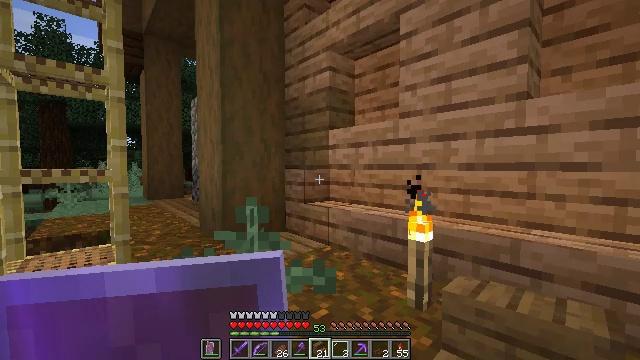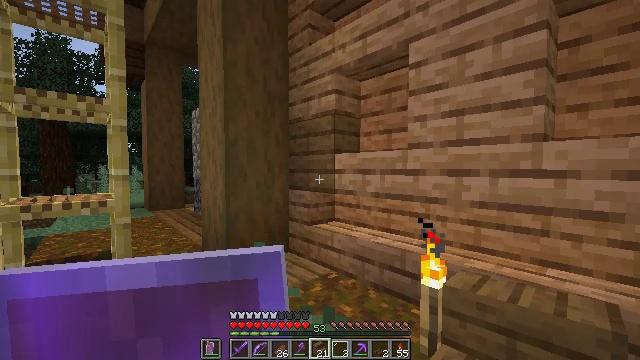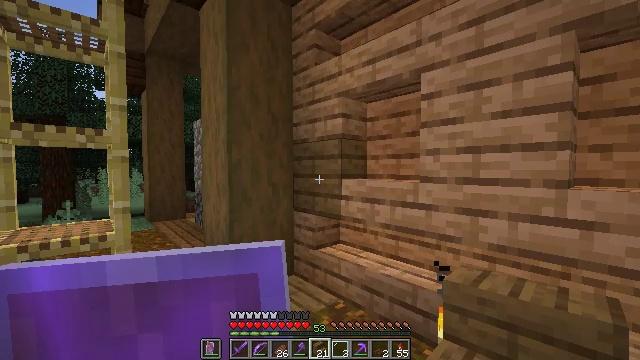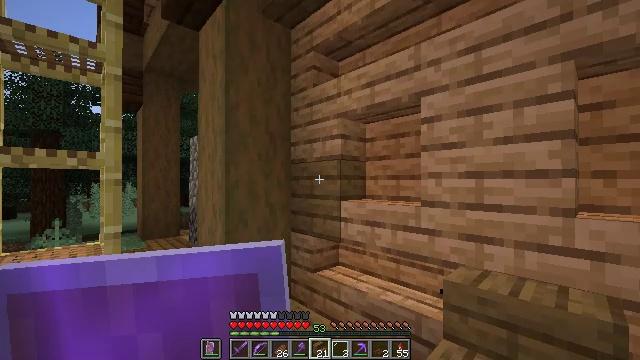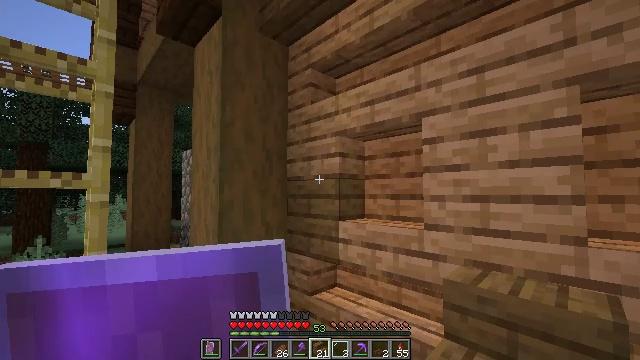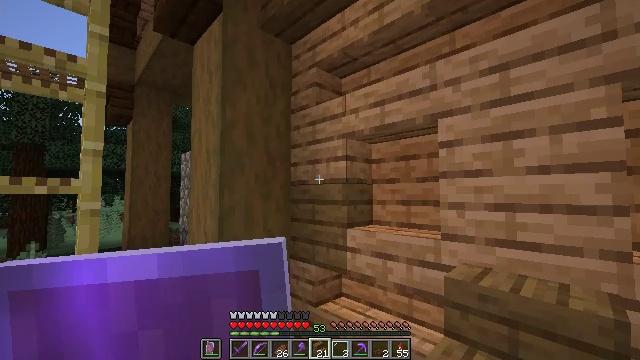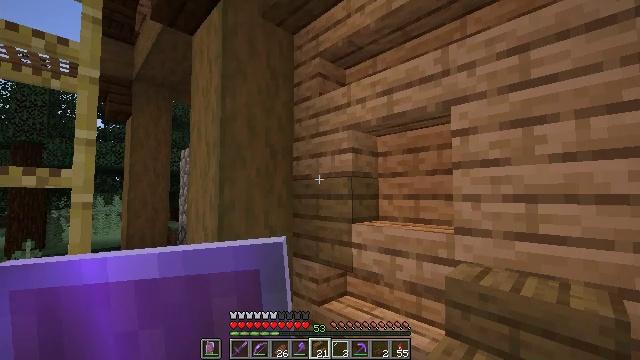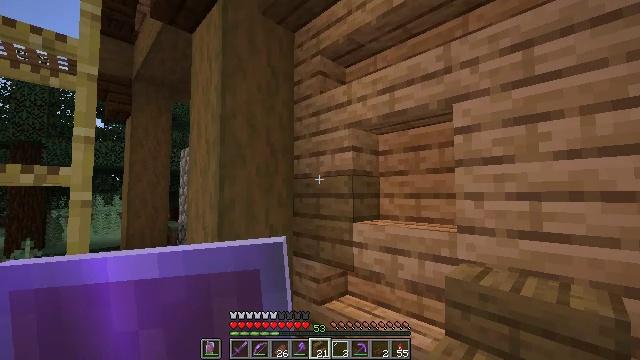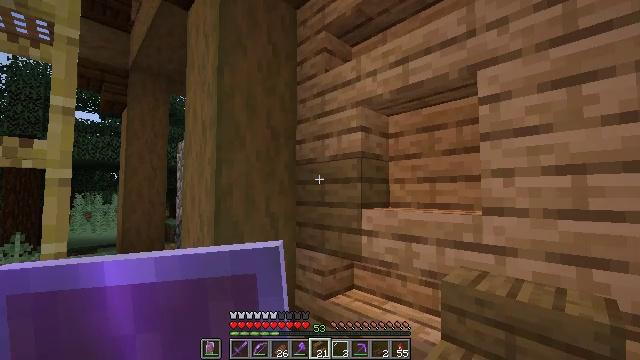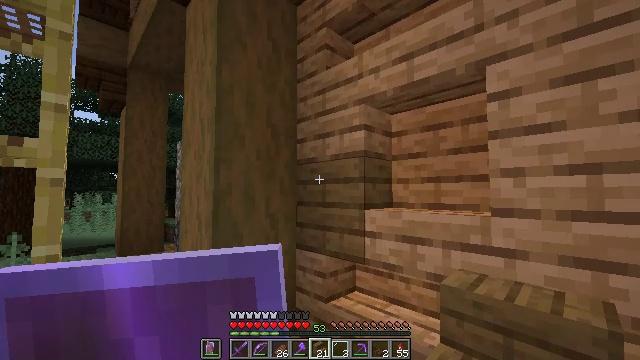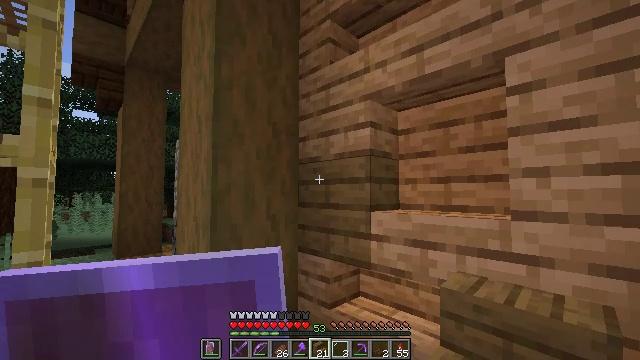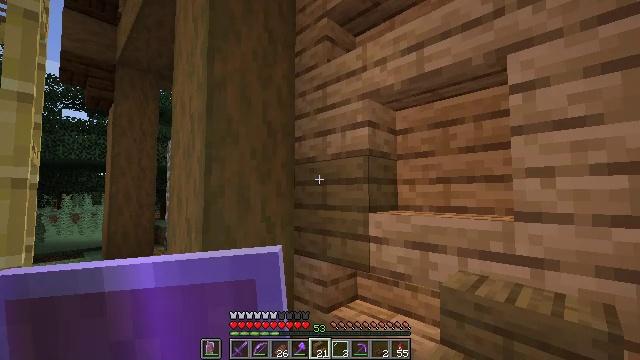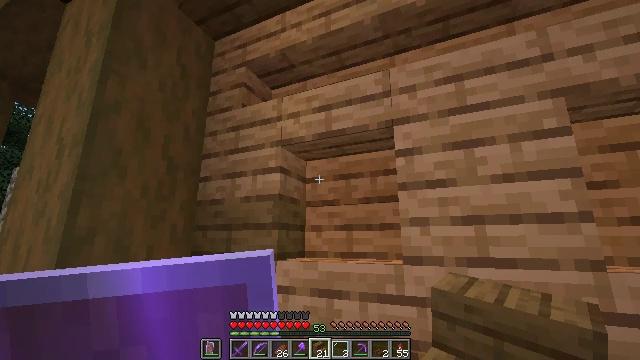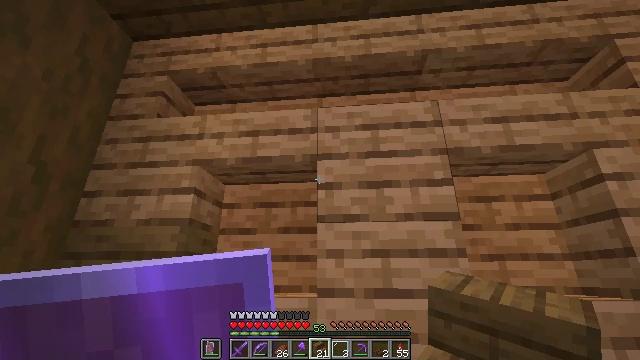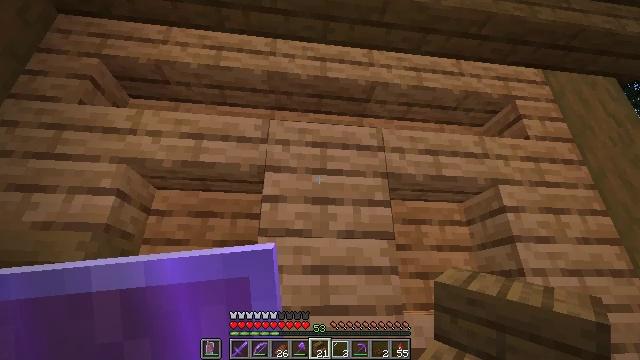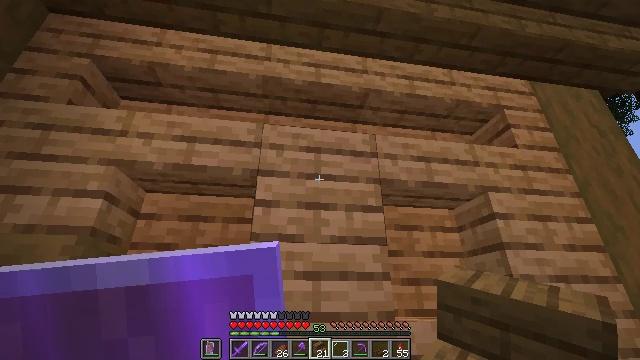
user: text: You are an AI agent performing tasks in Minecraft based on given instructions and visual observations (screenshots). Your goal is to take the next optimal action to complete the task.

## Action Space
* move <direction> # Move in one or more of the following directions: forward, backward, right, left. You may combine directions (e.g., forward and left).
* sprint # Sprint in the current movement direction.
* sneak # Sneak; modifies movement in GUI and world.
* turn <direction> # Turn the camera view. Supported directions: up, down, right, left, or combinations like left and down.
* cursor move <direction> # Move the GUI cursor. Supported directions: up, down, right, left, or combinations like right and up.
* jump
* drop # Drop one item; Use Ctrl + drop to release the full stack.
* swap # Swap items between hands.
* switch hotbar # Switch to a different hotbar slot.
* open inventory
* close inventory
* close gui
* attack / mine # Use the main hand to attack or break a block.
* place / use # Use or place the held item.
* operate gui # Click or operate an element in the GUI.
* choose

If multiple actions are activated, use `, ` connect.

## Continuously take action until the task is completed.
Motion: motion action
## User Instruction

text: Regularly mine jungle stairs for reusing.
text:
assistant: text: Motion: move forward, jump
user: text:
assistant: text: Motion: move forward, jump
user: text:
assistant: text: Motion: move forward, turn up, jump
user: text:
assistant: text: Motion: move forward, turn right and up
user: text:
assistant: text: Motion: move forward
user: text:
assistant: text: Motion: move forward
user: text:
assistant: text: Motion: move forward
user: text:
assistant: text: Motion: move forward
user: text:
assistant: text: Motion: no_op
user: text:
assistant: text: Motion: no_op
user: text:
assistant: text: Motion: turn right
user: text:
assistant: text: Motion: turn right and up
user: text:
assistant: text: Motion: turn right and up
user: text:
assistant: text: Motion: turn right and up
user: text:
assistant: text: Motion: turn right and up
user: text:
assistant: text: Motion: no_op
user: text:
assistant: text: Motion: no_op
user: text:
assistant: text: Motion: no_op
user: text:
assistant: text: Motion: no_op
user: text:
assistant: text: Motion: turn right and up
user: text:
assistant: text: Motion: turn right and up
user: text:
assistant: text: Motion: no_op
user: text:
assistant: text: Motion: no_op
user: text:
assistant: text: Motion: no_op
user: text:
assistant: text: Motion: no_op
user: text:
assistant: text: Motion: move right
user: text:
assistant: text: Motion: move right
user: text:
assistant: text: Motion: move right
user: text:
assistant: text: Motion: no_op
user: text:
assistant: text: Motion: no_op